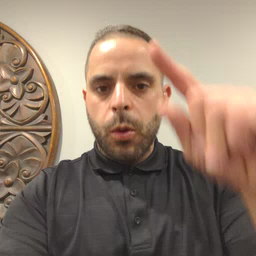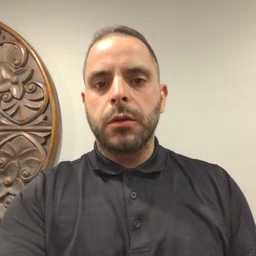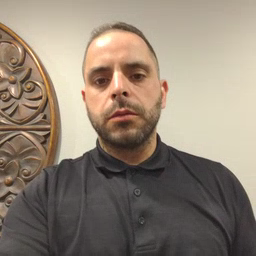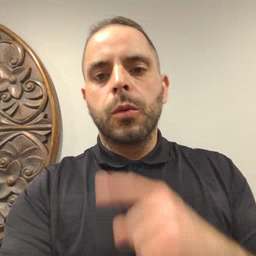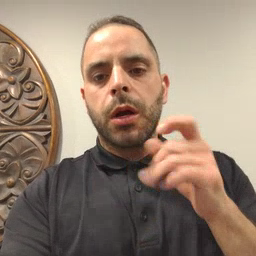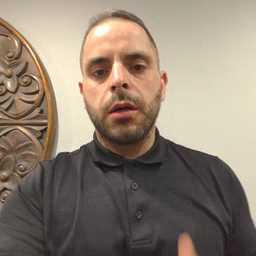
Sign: dryer